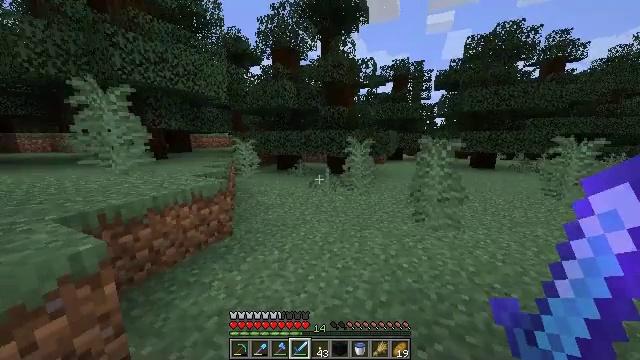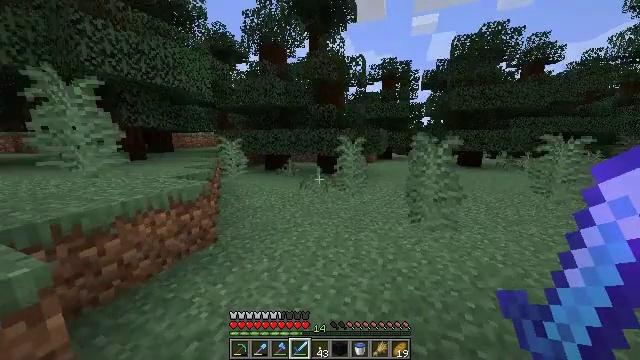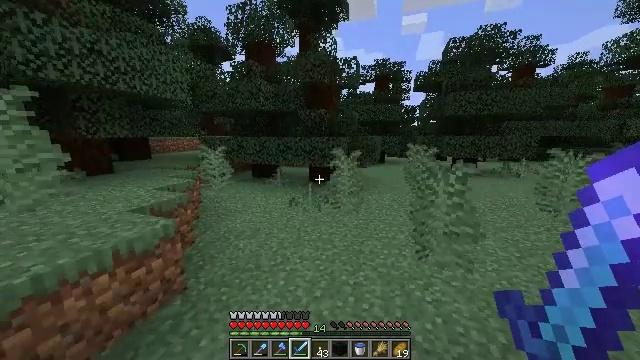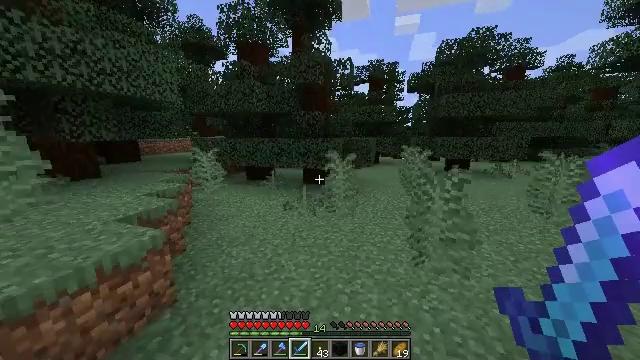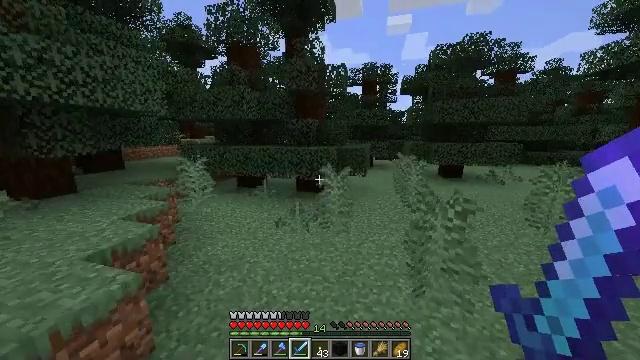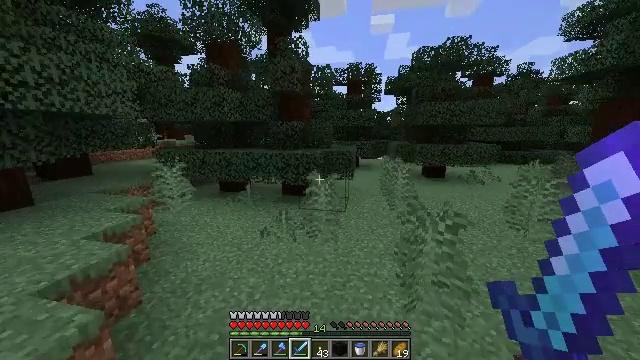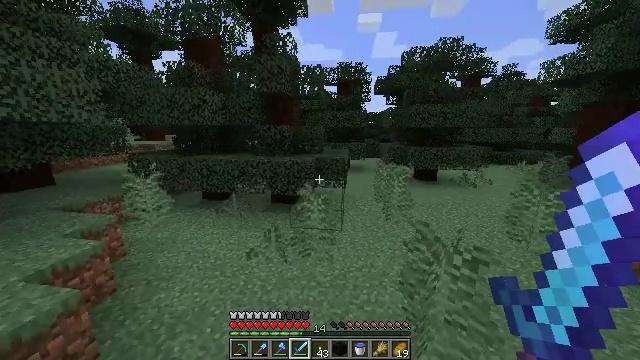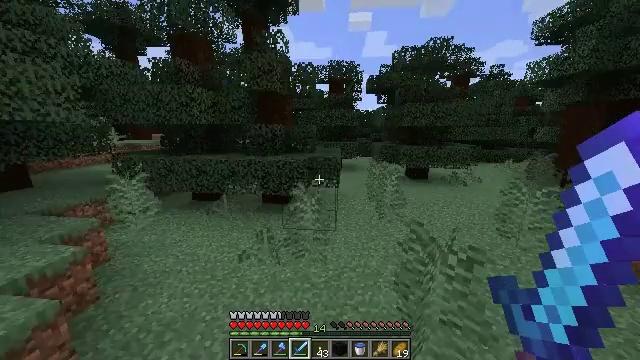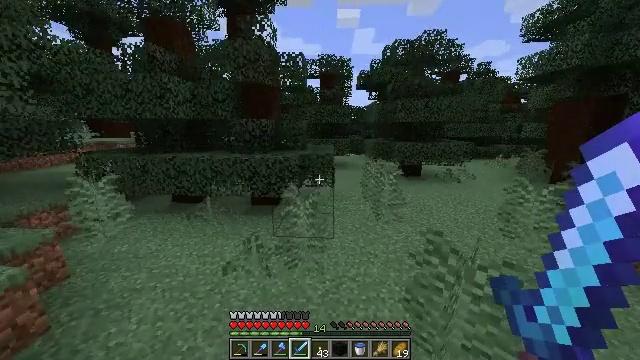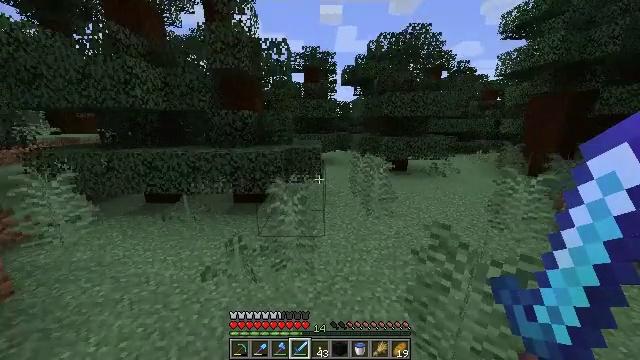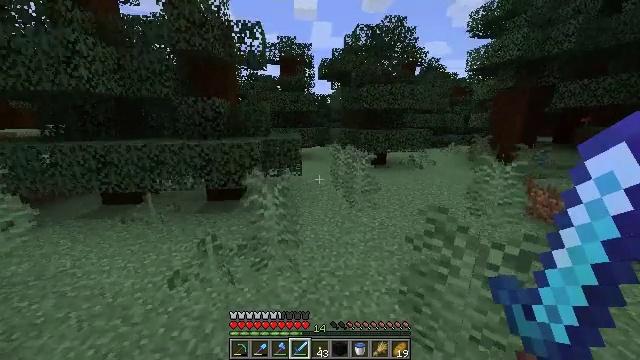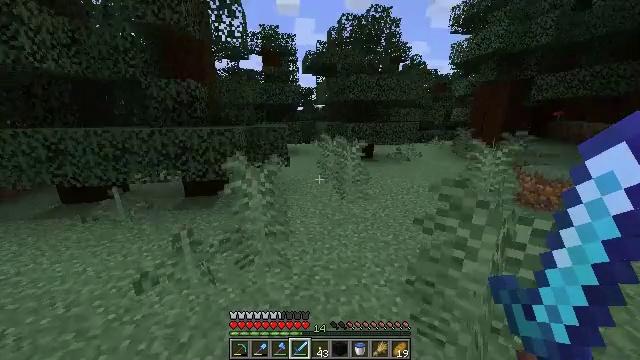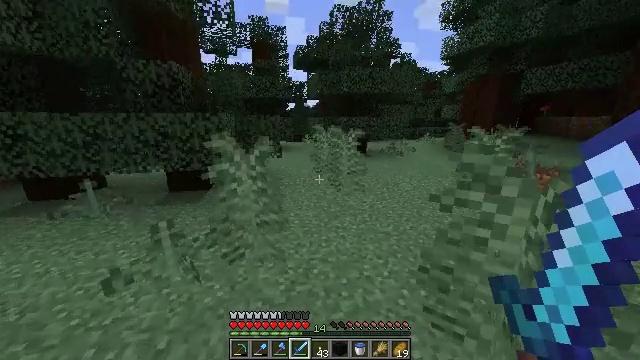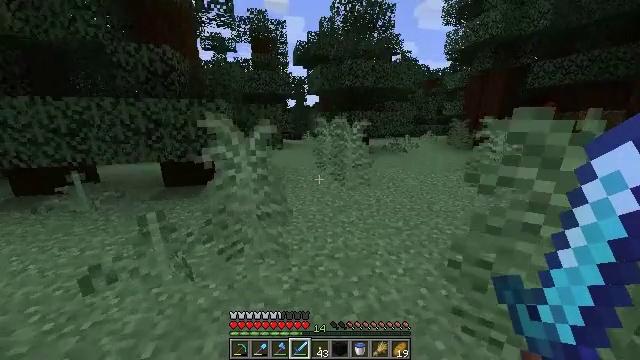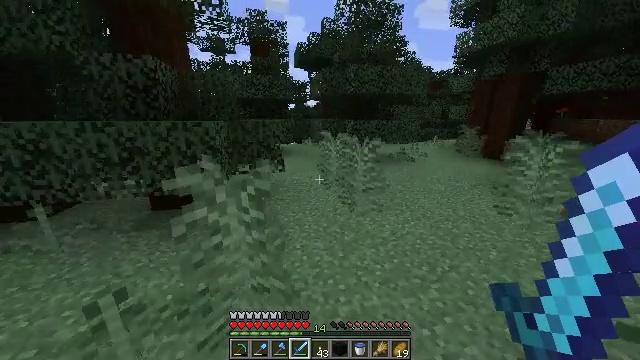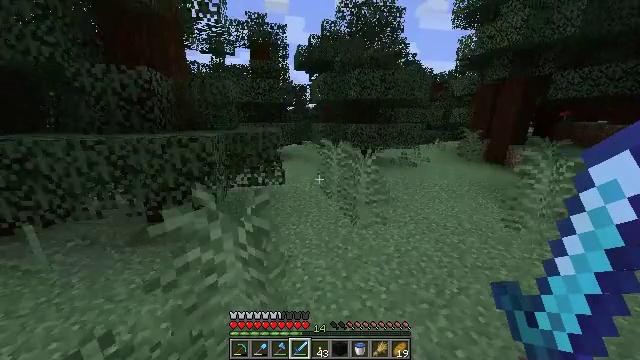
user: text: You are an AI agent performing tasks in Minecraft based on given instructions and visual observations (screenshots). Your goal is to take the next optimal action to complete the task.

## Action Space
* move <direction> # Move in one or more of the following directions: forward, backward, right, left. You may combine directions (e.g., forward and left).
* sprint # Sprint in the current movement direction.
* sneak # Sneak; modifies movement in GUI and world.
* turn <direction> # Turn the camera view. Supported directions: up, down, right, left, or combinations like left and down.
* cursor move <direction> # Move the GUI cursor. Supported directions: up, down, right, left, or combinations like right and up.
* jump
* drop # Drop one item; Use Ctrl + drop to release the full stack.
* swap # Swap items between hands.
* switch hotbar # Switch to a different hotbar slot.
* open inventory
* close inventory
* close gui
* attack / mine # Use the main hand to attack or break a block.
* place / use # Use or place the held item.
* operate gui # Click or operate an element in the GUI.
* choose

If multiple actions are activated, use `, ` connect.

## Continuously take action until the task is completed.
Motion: motion action
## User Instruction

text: Harvest sweet berries by mining the bush.
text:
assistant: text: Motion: move forward, sprint, turn right
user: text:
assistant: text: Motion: move forward, sprint, turn right, jump
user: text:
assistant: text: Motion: move forward, sprint, turn right, jump
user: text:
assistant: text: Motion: move forward, sprint, turn right, jump
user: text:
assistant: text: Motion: move forward, sprint, turn right, jump
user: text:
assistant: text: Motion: move forward, sprint, turn right, jump
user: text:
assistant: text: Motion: move forward, sprint, turn right, jump
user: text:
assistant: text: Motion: move forward, sprint, turn right, jump
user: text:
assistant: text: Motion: move forward, sprint, turn right, jump
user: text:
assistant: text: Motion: move forward, sprint, turn right, jump
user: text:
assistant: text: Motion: move forward, sprint, turn right, jump
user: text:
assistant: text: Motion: move forward, sprint, turn right, jump
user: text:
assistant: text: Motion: move forward, sprint, jump
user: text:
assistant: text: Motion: move forward, sprint, jump
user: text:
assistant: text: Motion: move forward, sprint, jump
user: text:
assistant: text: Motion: move forward, sprint, jump
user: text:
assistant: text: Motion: move forward, sprint, jump
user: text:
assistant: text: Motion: move forward, sprint, jump
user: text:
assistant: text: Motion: move forward, sprint, jump
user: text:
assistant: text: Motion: move forward, sprint, jump
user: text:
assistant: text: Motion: move forward, sprint, jump
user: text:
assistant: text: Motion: move forward, sprint, jump
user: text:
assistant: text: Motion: move forward, sprint, jump
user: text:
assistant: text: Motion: move forward, sprint, jump
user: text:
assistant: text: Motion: move forward, sprint, jump
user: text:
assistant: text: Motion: move forward, sprint, jump
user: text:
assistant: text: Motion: move forward, sprint, jump
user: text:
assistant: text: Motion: move forward, sprint, jump
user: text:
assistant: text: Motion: move forward, sprint, jump
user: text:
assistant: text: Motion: move forward, sprint, jump